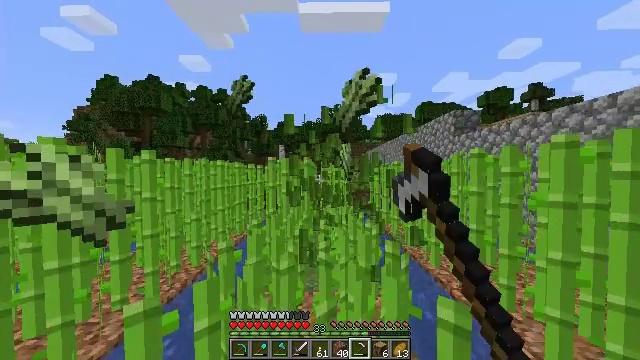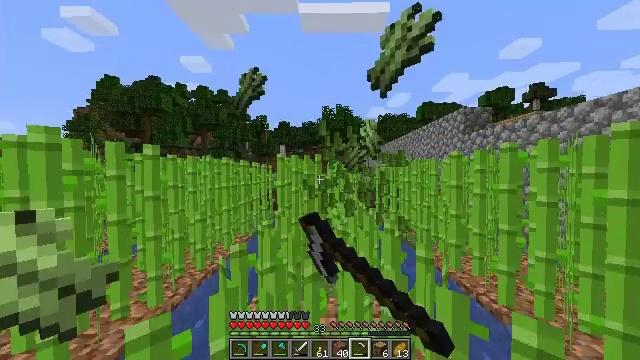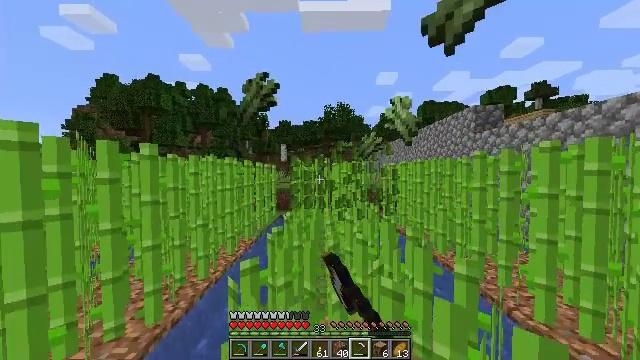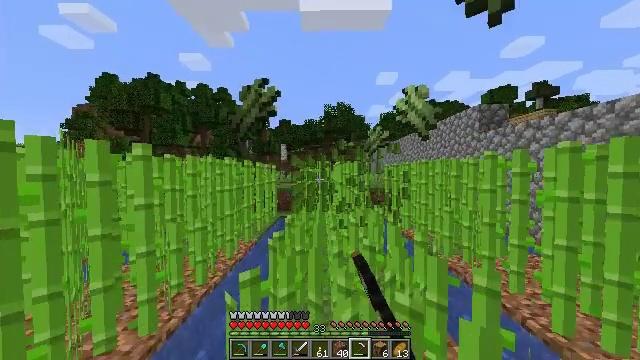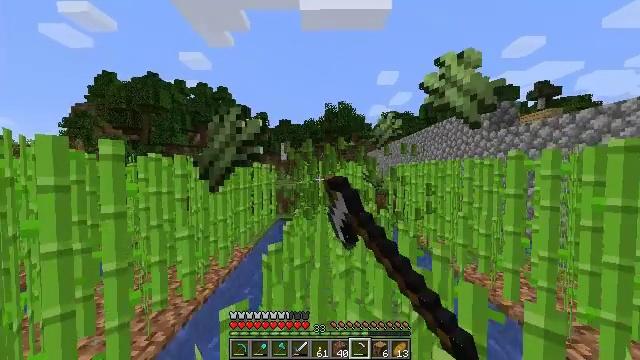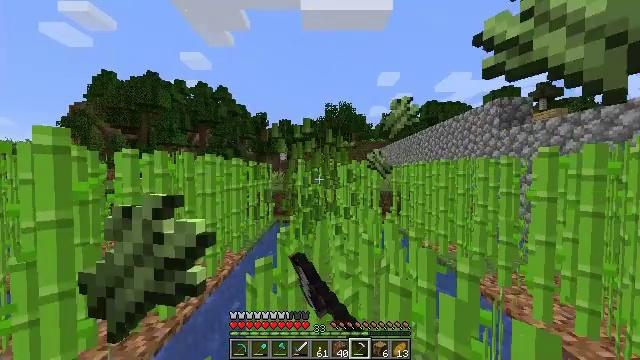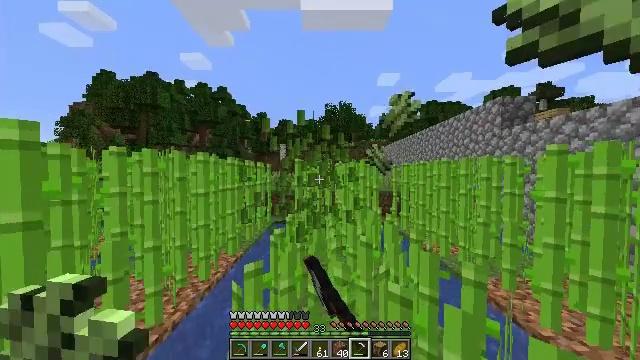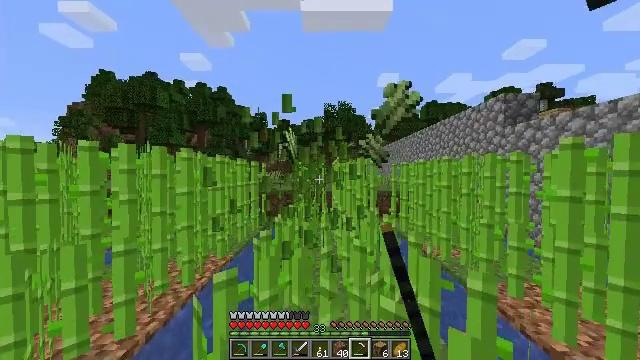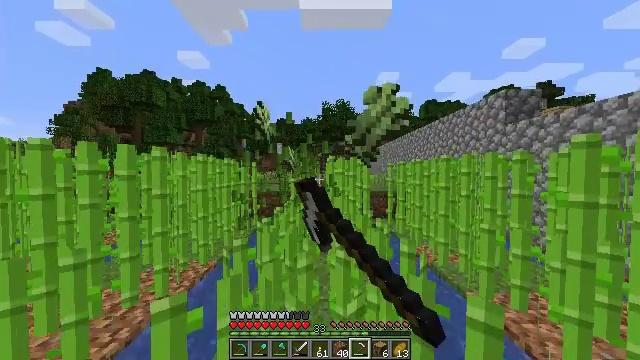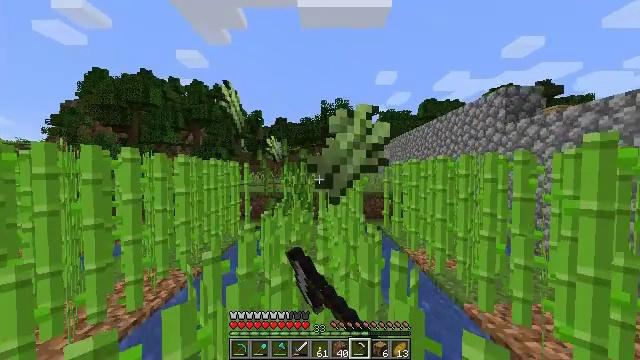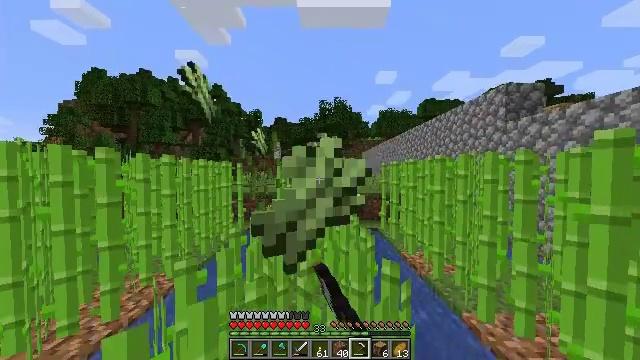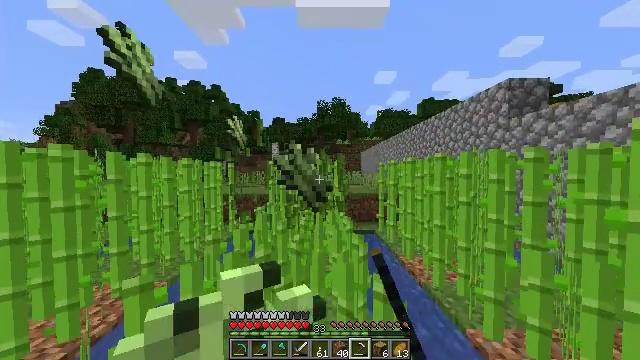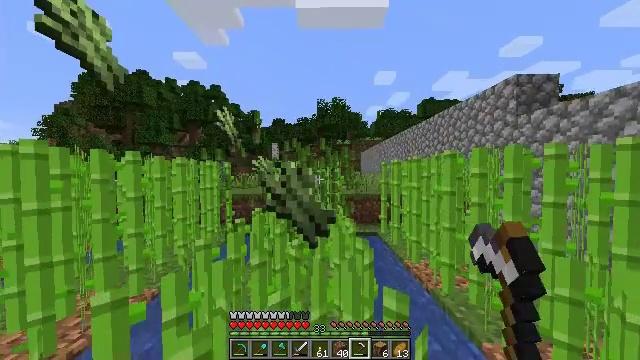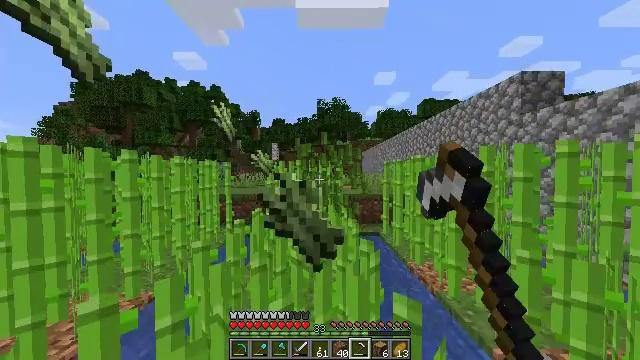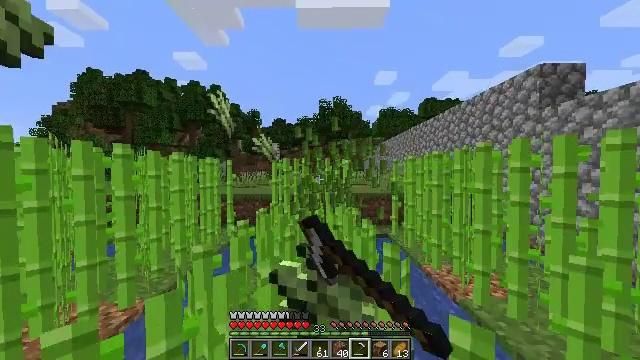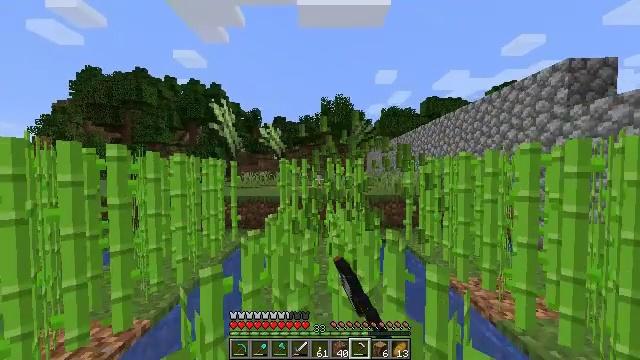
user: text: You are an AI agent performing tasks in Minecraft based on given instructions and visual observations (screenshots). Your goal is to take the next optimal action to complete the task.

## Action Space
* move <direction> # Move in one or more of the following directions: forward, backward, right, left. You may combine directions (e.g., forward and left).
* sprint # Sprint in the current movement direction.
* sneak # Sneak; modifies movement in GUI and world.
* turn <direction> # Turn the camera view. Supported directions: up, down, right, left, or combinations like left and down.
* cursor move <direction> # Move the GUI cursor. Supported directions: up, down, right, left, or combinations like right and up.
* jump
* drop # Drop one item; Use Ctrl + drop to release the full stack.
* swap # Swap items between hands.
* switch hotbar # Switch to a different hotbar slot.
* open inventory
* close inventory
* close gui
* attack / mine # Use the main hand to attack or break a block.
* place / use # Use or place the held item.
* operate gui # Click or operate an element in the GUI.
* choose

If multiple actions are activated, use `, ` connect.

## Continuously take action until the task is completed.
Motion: motion action
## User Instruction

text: Harvest sugar cane from the plant.
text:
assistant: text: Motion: move forward and move left, sprint, attack / mine
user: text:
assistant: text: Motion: move forward, sprint, attack / mine
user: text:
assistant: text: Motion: move forward, sprint, attack / mine
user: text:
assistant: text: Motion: move forward, sprint, attack / mine
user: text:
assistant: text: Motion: move forward, sprint, attack / mine
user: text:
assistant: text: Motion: move forward and move right, sprint, attack / mine
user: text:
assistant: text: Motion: move forward and move right, sprint, attack / mine
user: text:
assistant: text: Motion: move forward and move right, sprint, attack / mine
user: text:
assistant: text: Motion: move forward and move right, sprint, attack / mine
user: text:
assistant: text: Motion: move forward and move right, sprint, attack / mine
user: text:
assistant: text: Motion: move forward, sprint, attack / mine
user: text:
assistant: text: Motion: move forward and move left, sprint, attack / mine
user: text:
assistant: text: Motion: move forward and move left, sprint, attack / mine
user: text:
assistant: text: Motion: move forward and move left, sprint, attack / mine
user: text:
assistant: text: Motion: move forward and move left, sprint, attack / mine
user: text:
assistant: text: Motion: move forward, sprint, attack / mine
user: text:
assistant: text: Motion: move forward, sprint, attack / mine
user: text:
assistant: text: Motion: move forward, sprint, attack / mine
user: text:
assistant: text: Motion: move forward and move right, sprint, attack / mine
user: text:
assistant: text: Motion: move forward and move right, sprint, attack / mine
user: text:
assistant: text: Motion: move forward and move right, sprint, attack / mine
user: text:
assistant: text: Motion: move forward and move right, sprint, attack / mine
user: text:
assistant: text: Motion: move forward and move right, sprint, attack / mine
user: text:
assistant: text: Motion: move forward and move left, sprint, attack / mine
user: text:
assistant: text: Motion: move forward and move left, sprint, attack / mine
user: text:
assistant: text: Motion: move forward and move left, sprint, attack / mine
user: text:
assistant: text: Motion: sprint, attack / mine